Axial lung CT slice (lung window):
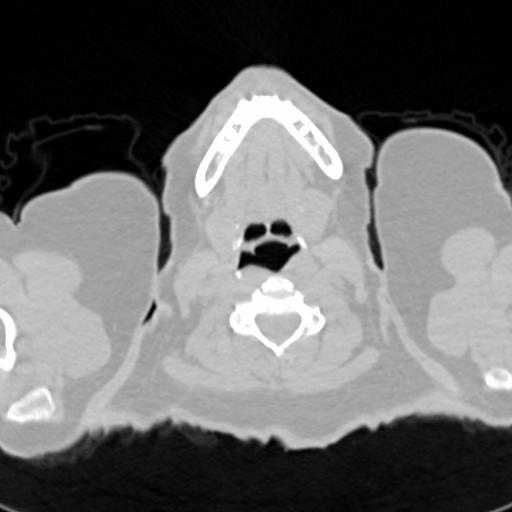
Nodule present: no